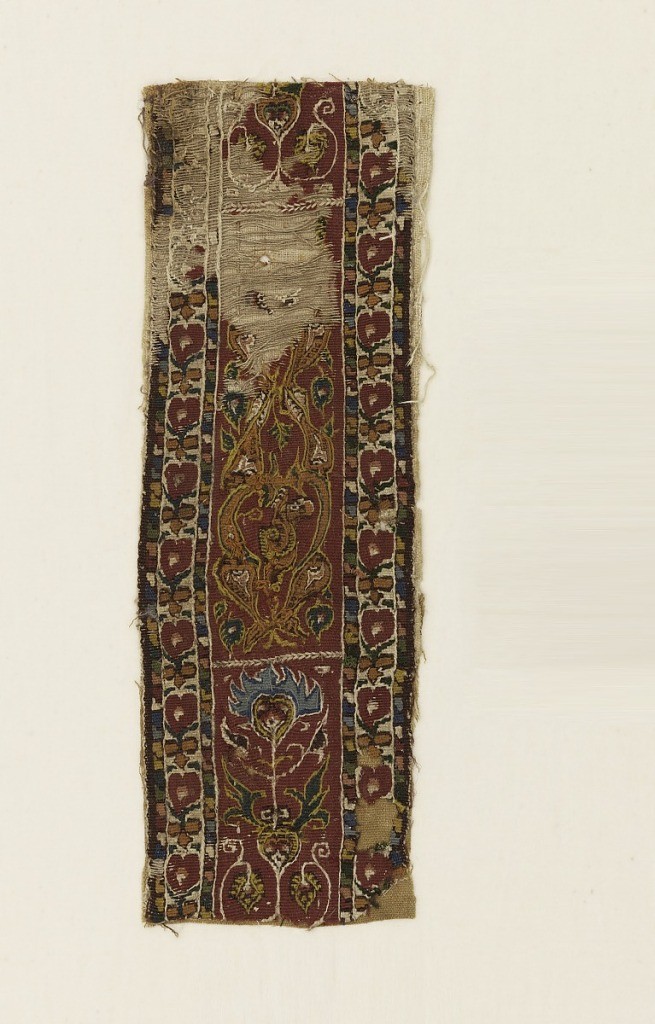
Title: Band
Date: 3rd–4th century
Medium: Warp; S-spun, Z-twist linen. Weft; S-spun linen. S-spun wools Technique: slit tapestry with supplementary weft wrapping
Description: Polychrome band with vegetative forms